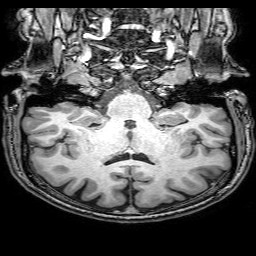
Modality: T1w
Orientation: sagittal
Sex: male
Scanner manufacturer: philips
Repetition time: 0.008193 s
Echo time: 0.00375 s